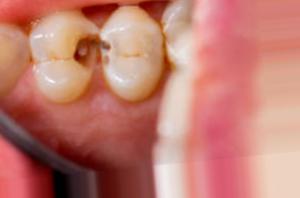
Condition: Caries